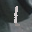
Label: 1